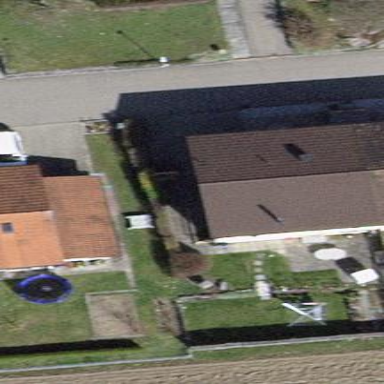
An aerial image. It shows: Semidetached house.